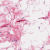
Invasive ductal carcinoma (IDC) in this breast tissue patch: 0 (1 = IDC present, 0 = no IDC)